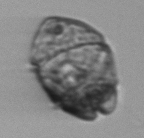
Label: Margalefidinium